Interaction volume radius: 5 \u00c5
Interaction volume height: 20 \u00c5
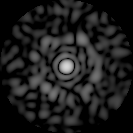
Disorder parameter: 0.8659